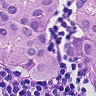
Metastatic tissue present: yes